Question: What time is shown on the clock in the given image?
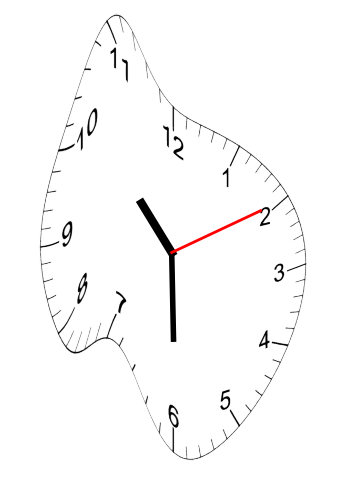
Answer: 10:30:10